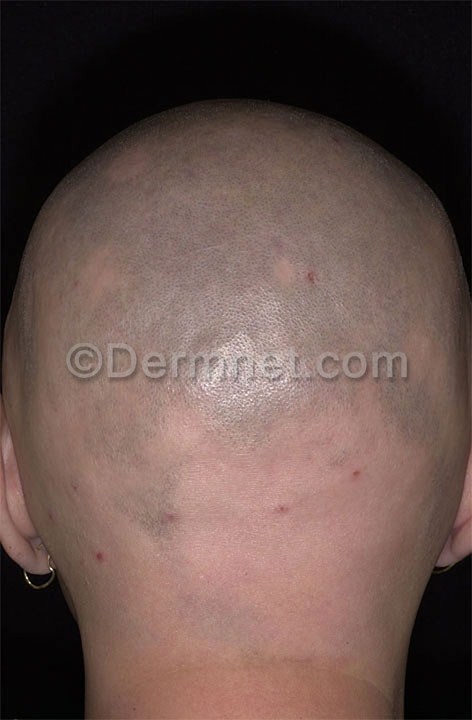
Disease: Hair Loss Photos Alopecia and other Hair Diseases